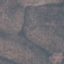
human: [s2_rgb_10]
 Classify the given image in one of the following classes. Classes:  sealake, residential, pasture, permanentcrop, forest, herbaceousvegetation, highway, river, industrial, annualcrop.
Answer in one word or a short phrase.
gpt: HerbaceousVegetation